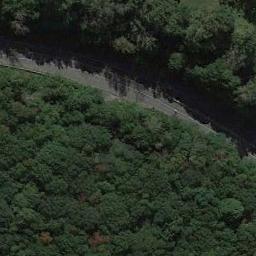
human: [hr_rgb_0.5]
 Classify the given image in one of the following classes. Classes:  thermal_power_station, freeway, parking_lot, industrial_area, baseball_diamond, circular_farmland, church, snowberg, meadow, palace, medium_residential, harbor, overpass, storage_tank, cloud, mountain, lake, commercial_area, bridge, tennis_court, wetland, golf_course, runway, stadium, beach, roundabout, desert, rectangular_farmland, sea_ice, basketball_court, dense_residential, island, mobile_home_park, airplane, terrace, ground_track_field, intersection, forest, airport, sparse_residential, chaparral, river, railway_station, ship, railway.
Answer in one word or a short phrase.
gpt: freeway